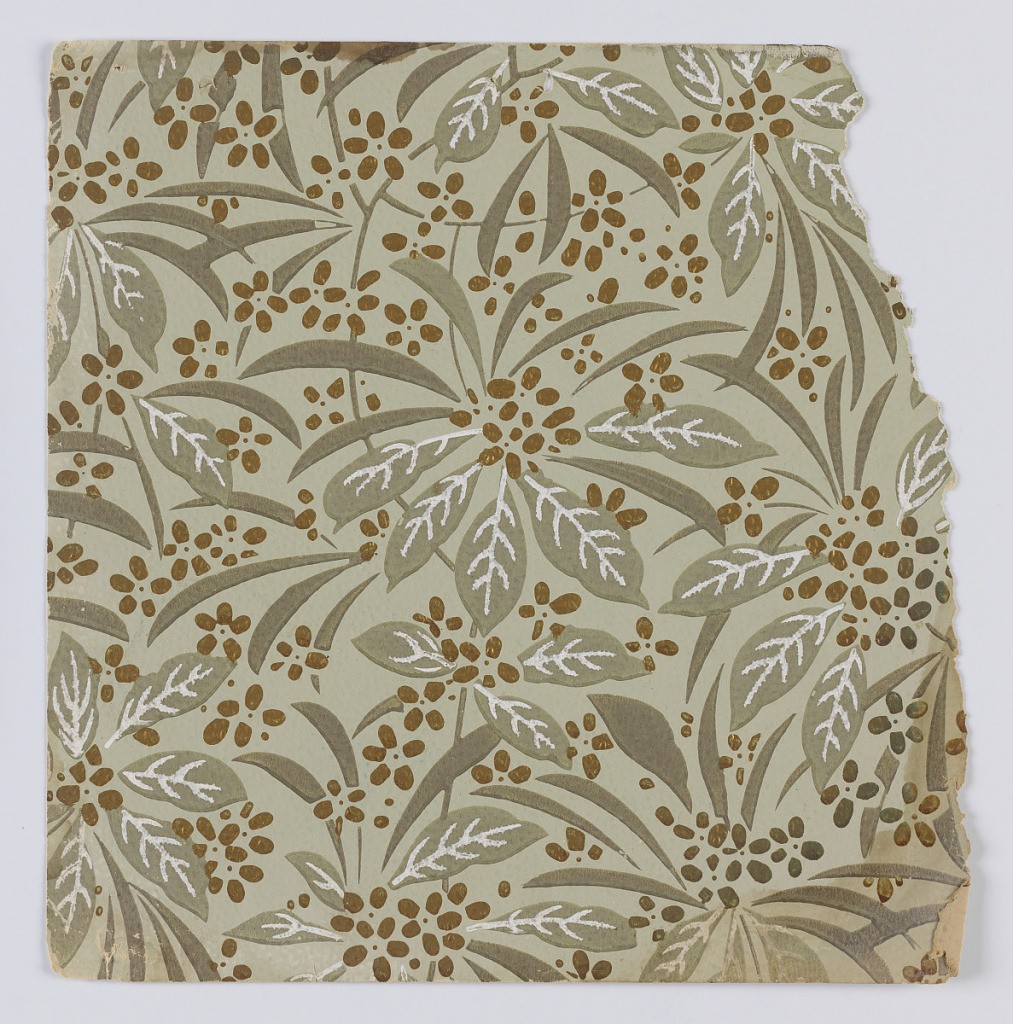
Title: Sidewall sample
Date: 1880–90
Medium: Machine-printed on paper
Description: Fragmentary wallpapers from sample book, including aesthetic-style and Anglo-Japanesque designs.

72 pages of samples.